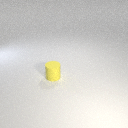
small yellow rubber cylinder